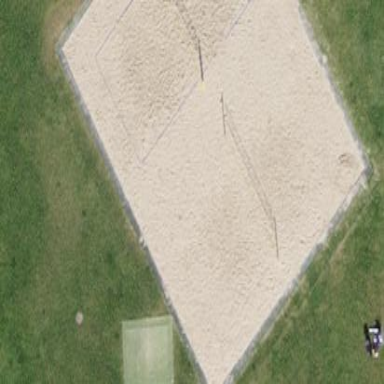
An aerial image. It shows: Sandy pitch designated for beach volleyball.